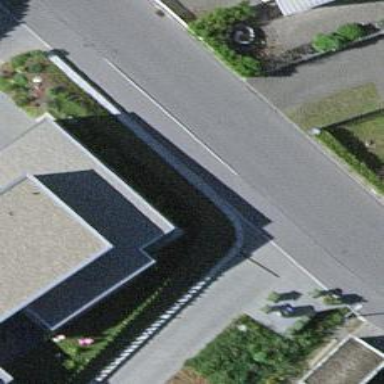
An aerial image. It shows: Retaining wall.